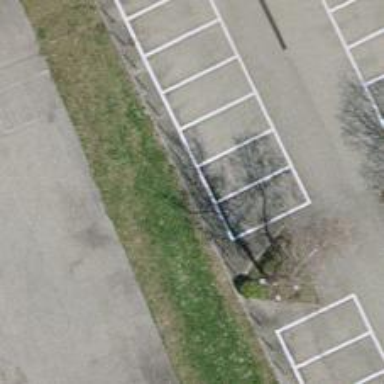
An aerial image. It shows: Bollard barrier.